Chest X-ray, PA view. Patient: 68 years old, sex M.
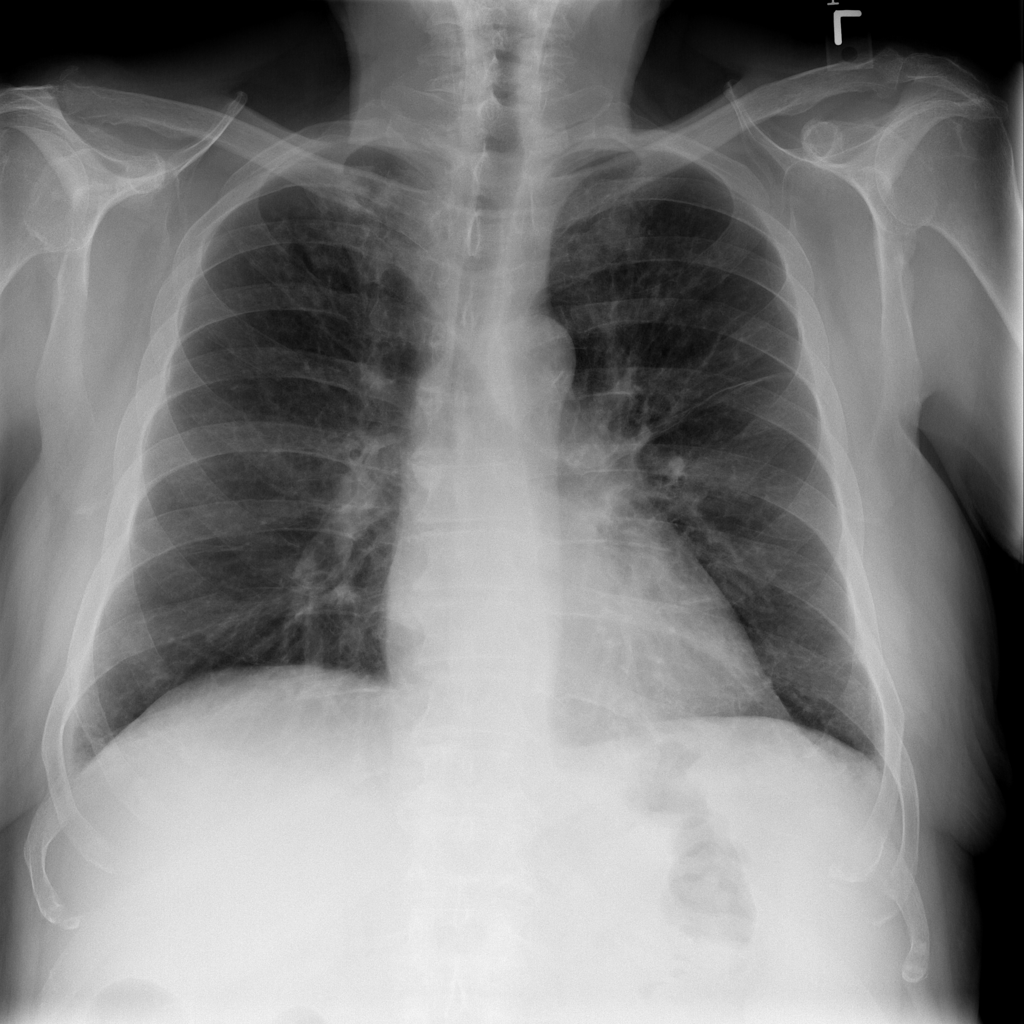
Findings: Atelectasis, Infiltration